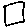
Label: square